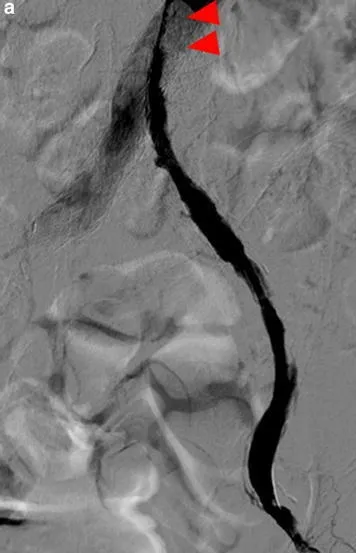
A; Angiography findings. The entry of the left limb still seemed narrow after pre-dilatation (arrowhead).
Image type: radiology (mri)